Question: How to reach edit event in Calendar through programmatical code?
Any help is highly appreciated and thanks in advance.

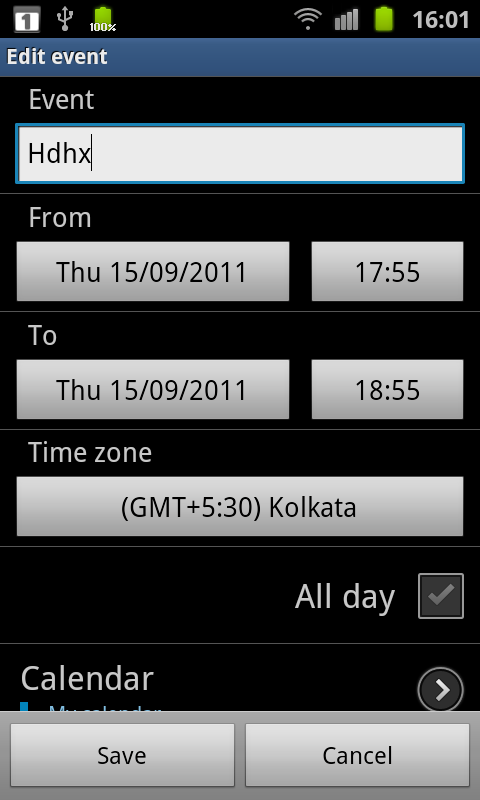
Answer: use this intent you may get solution:
'''
Intent intent = new Intent(Intent.ACTION_EDIT);
intent.setType("vnd.android.cursor.item/event");
intent.putExtra("title", "Some title");
intent.putExtra("description", "Some description");
intent.putExtra("beginTime", cal.getTimeInMillis());
intent.putExtra("endTime", cal.getTimeInMillis()+60*60*1000);
startActivity(intent);
'''